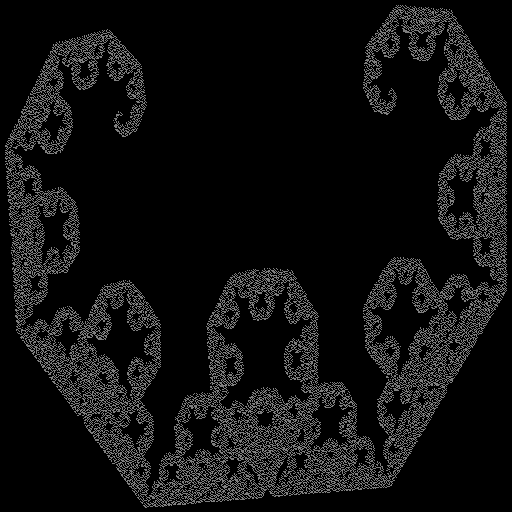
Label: c_curve